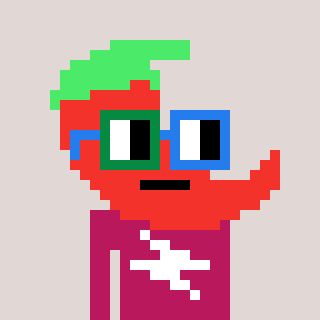
a pixel art character with square green and blue glasses, a chilli-shaped head and a darkpink-colored body on a warm background